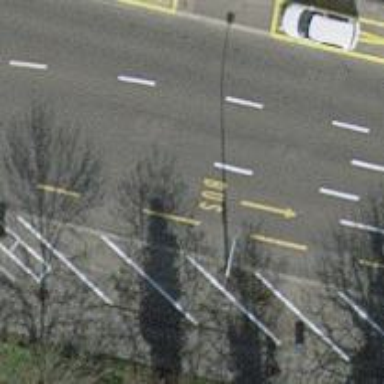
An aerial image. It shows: Asphalt road with sidewalks on both sides. The road is classified as primary highway.